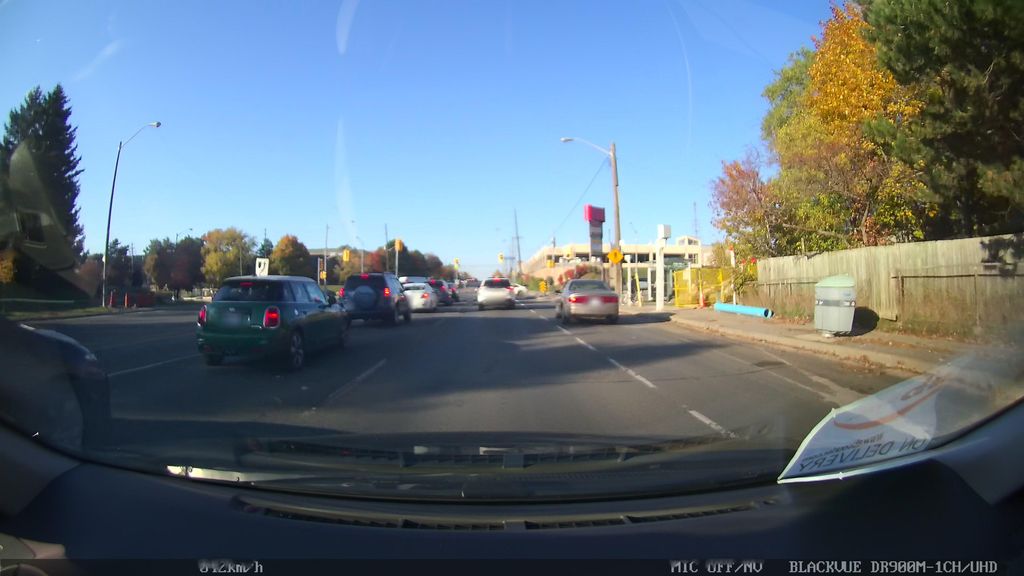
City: toronto